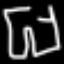
Label: pants